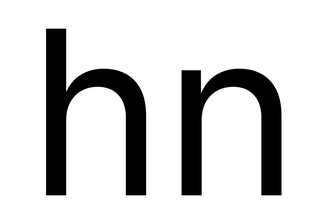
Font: Inter_Regular